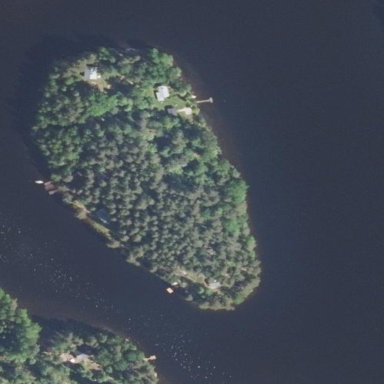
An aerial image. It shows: Island covered with woodland.